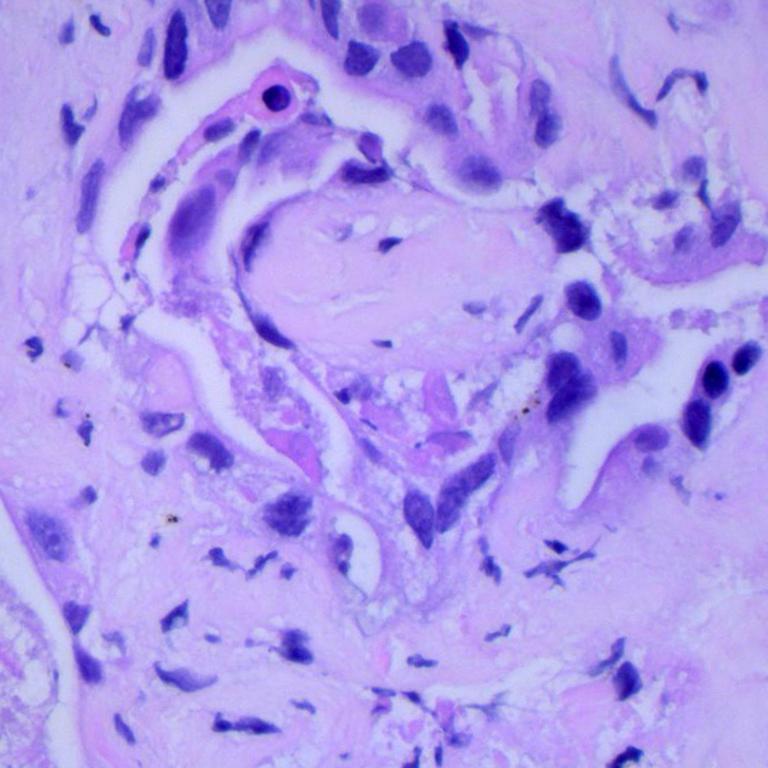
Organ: lung
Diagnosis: adenocarcinomas